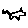
Label: cat